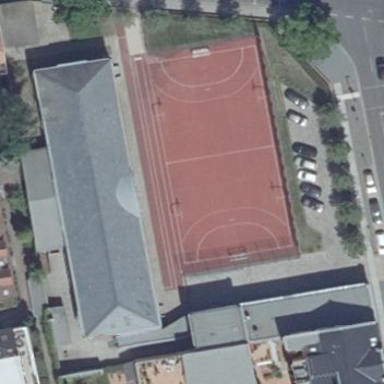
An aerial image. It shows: Sports center with multiple sports facilities on the leisure land.